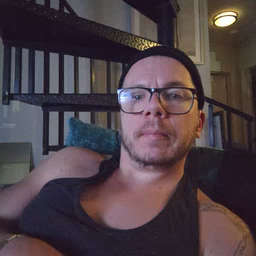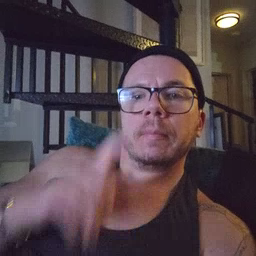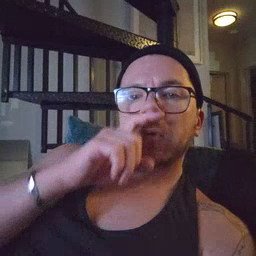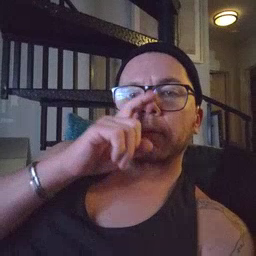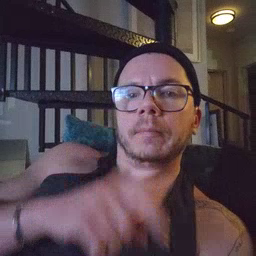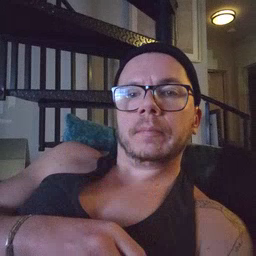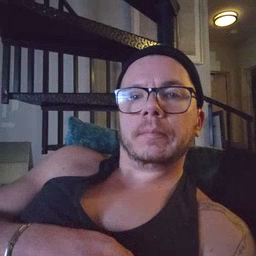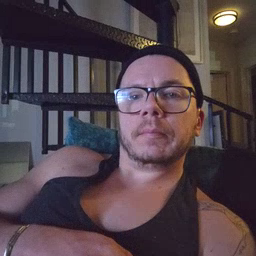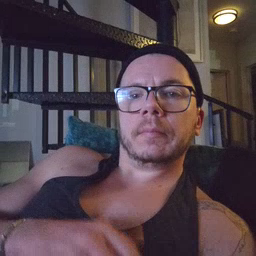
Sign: doll